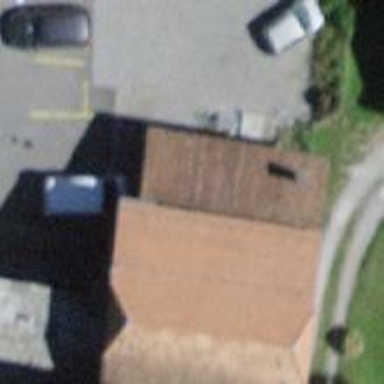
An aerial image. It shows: Shed building.